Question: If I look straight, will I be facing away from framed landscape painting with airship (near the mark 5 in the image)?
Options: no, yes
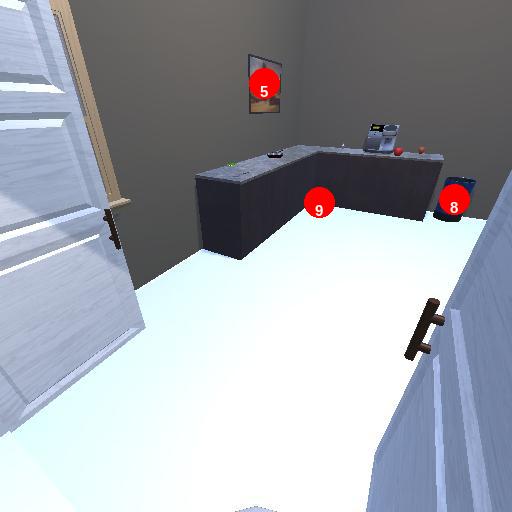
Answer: no